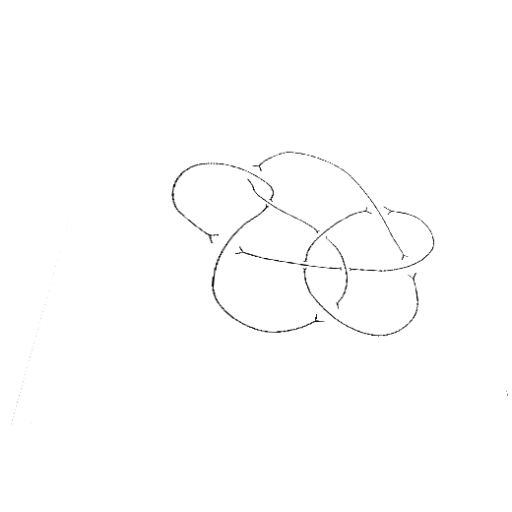
Crossing number: 9